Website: ulta-beauty
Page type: delivery-shipping
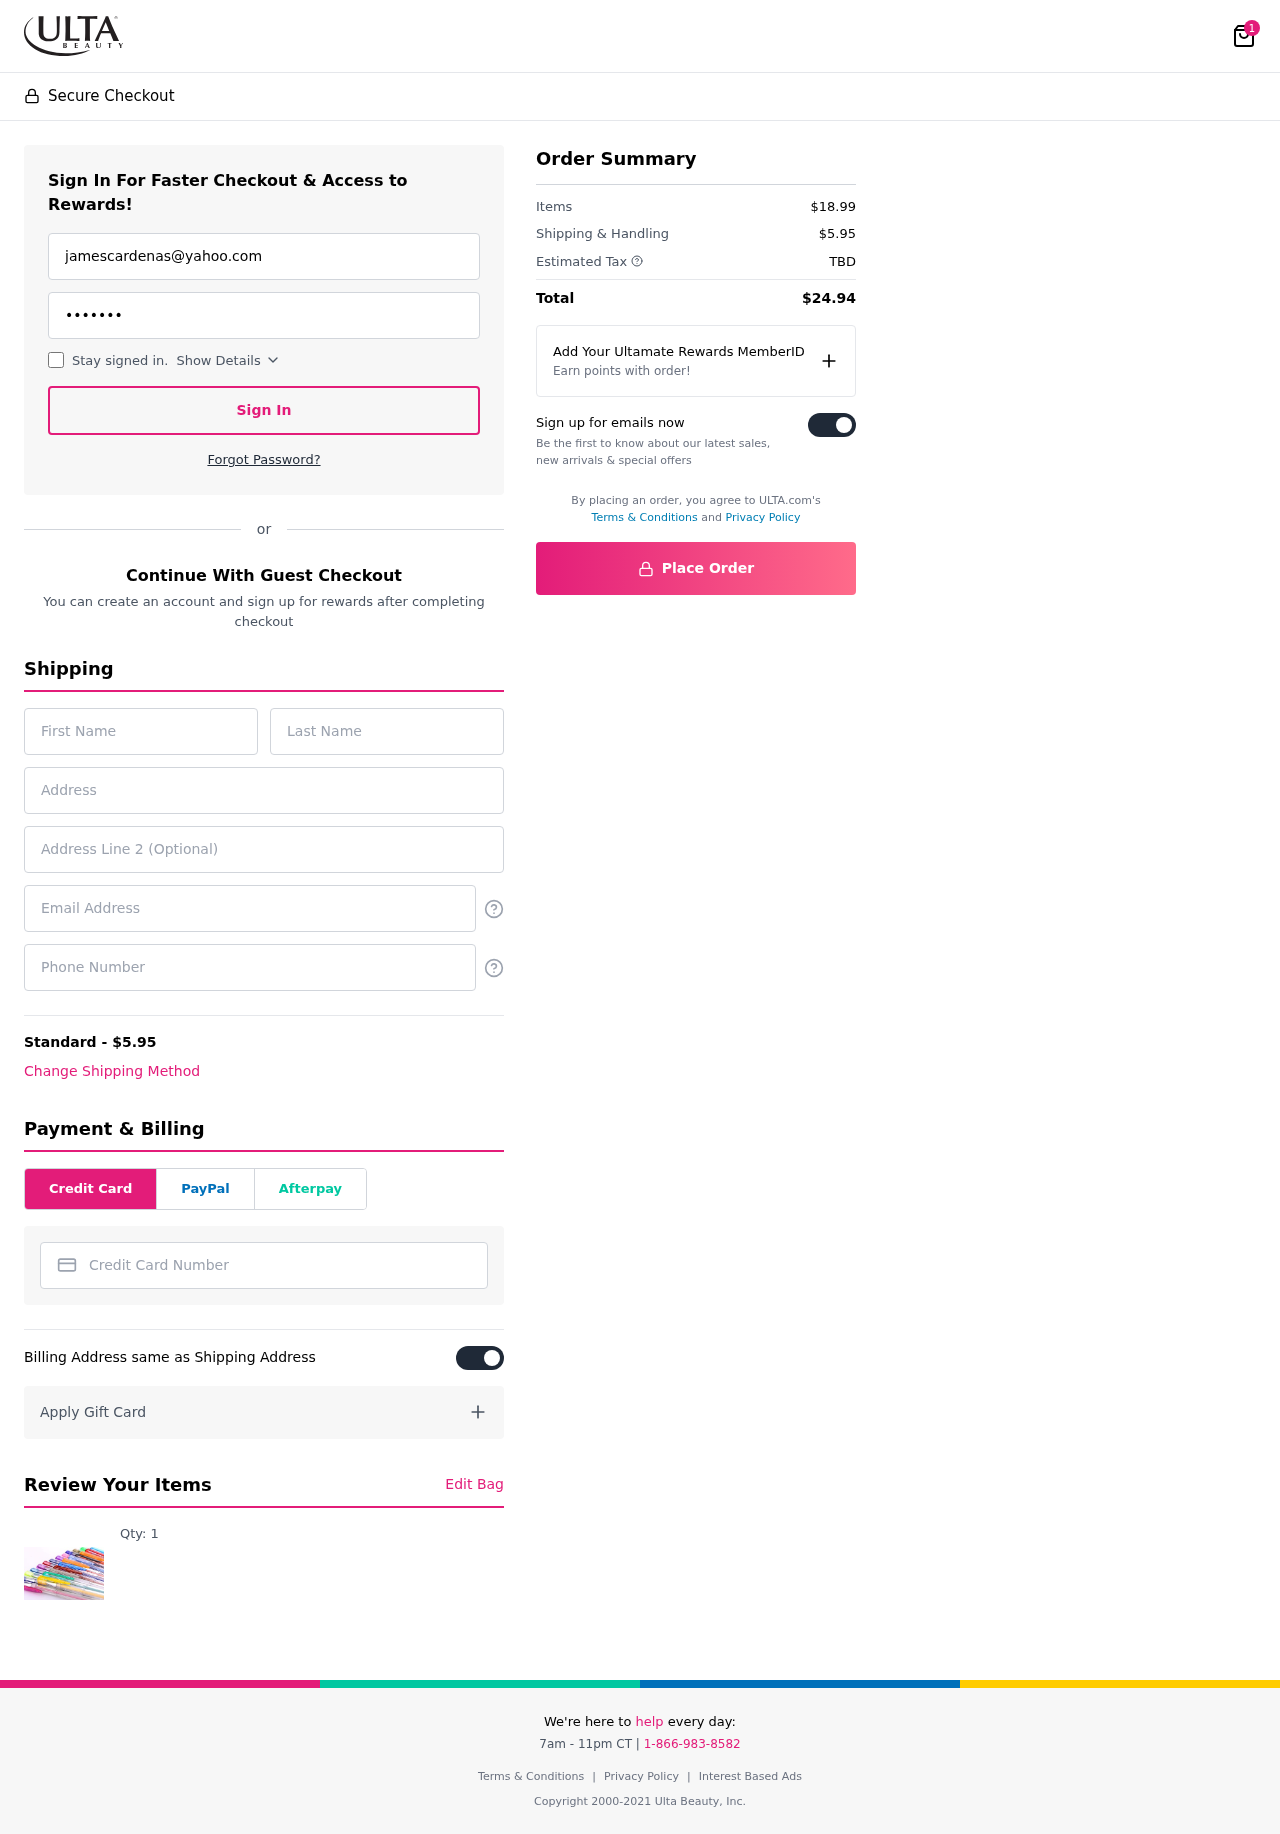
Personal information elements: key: PII_CARD_NUMBER
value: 6551 0732 3899 3247
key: PII_EMAIL
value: jamescardenas@yahoo.com
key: PII_EMAIL2
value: jamescardenas@yahoo.com
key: PII_FIRSTNAME
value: James
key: PII_LASTNAME
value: Cardenas
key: PII_PHONE
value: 3709113182
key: PII_STREET
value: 054 Melissa Meadows
Product elements: key: PRODUCT1_QUANTITY
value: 1
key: PRODUCT1
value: Qty: 1
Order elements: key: ORDER_NUM_ITEMS
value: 1
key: ORDER_SHIPPING_COST
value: $5.95
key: ORDER_SUBTOTAL
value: $18.99
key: ORDER_TAX
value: TBD
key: ORDER_TOTAL
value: $24.94